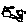
Label: house